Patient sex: F
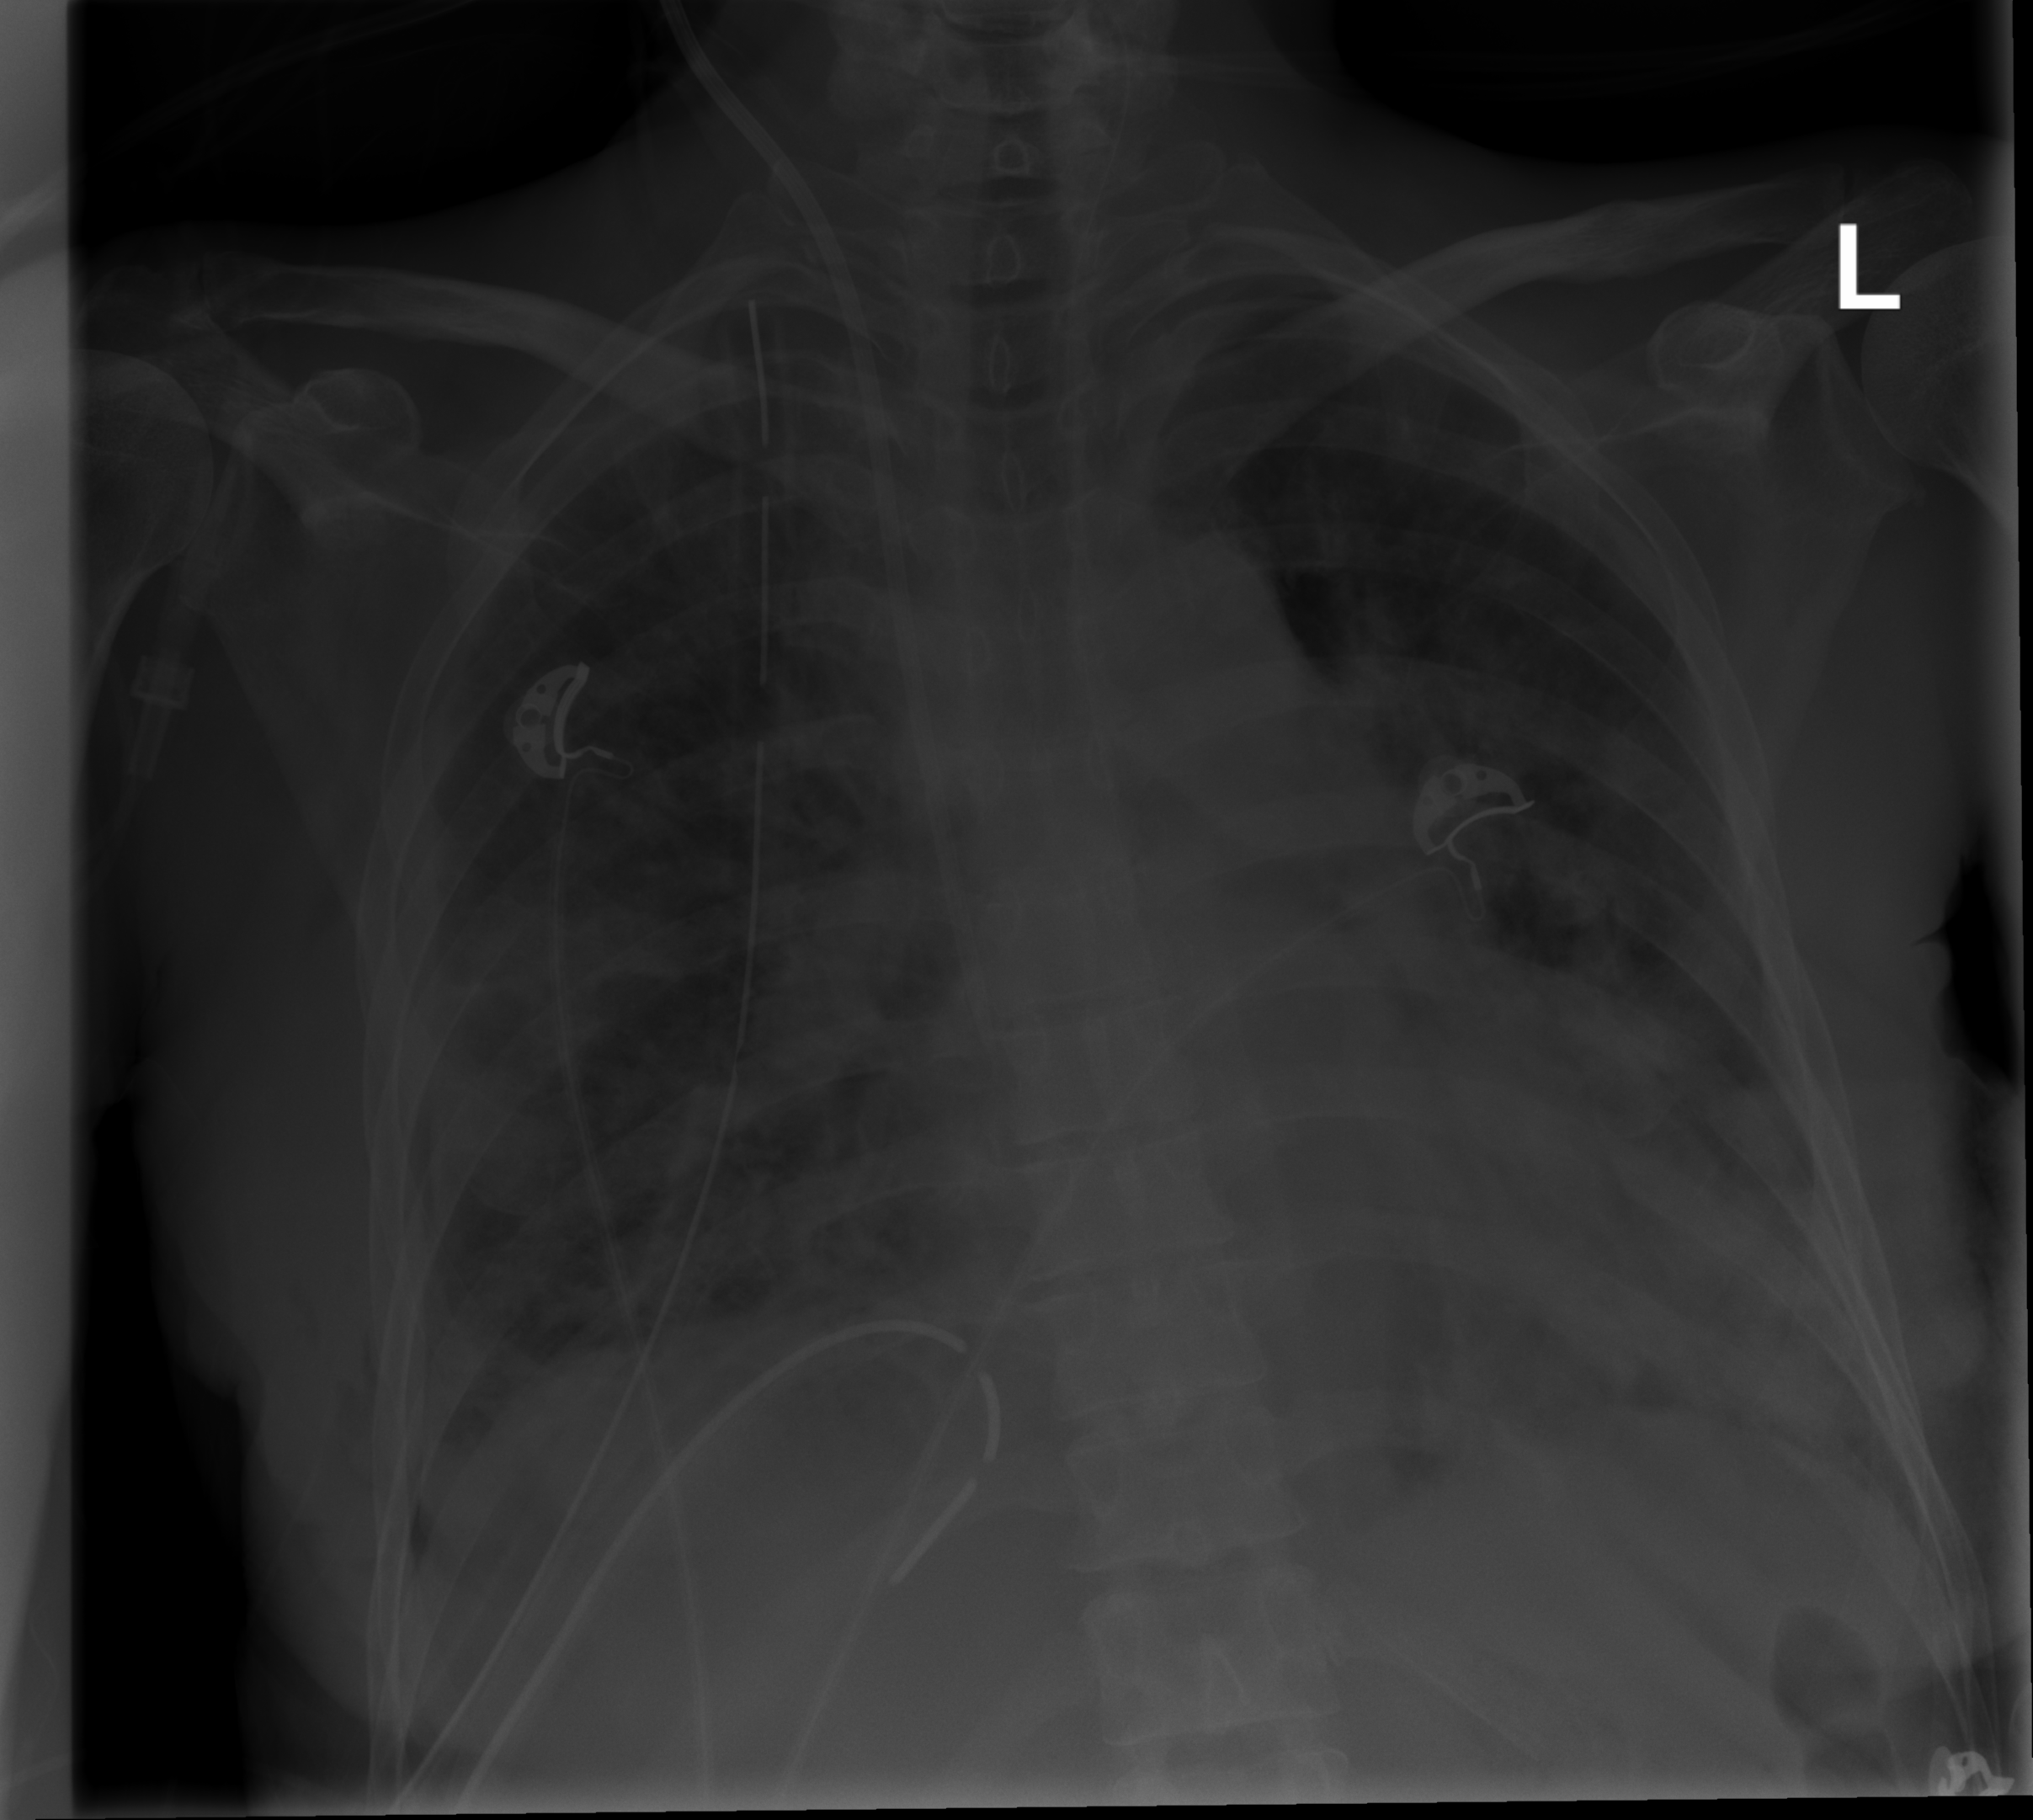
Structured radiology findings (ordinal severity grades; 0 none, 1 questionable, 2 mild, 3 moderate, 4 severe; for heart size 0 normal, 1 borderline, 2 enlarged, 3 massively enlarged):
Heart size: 1
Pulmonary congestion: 2
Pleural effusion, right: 2
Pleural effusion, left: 0
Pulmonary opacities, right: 3
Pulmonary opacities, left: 2
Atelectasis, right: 3
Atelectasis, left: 2